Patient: sex M, age 60
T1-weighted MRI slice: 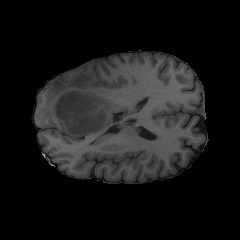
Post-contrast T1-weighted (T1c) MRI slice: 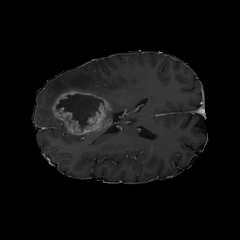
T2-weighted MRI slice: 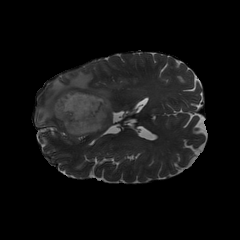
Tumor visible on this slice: yes
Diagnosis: Glioblastoma, IDH-wildtype
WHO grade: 4